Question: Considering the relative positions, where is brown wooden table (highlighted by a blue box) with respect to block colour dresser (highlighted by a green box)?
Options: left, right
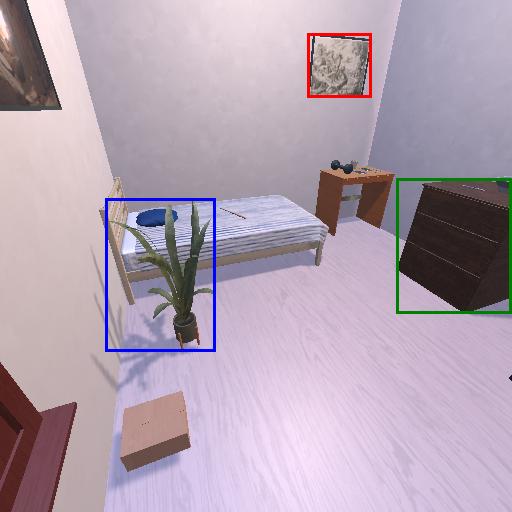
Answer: left